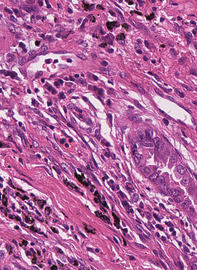
Tumor epithelial tissue: yes
Tumor-associated stroma tissue: yes
Normal tissue: no